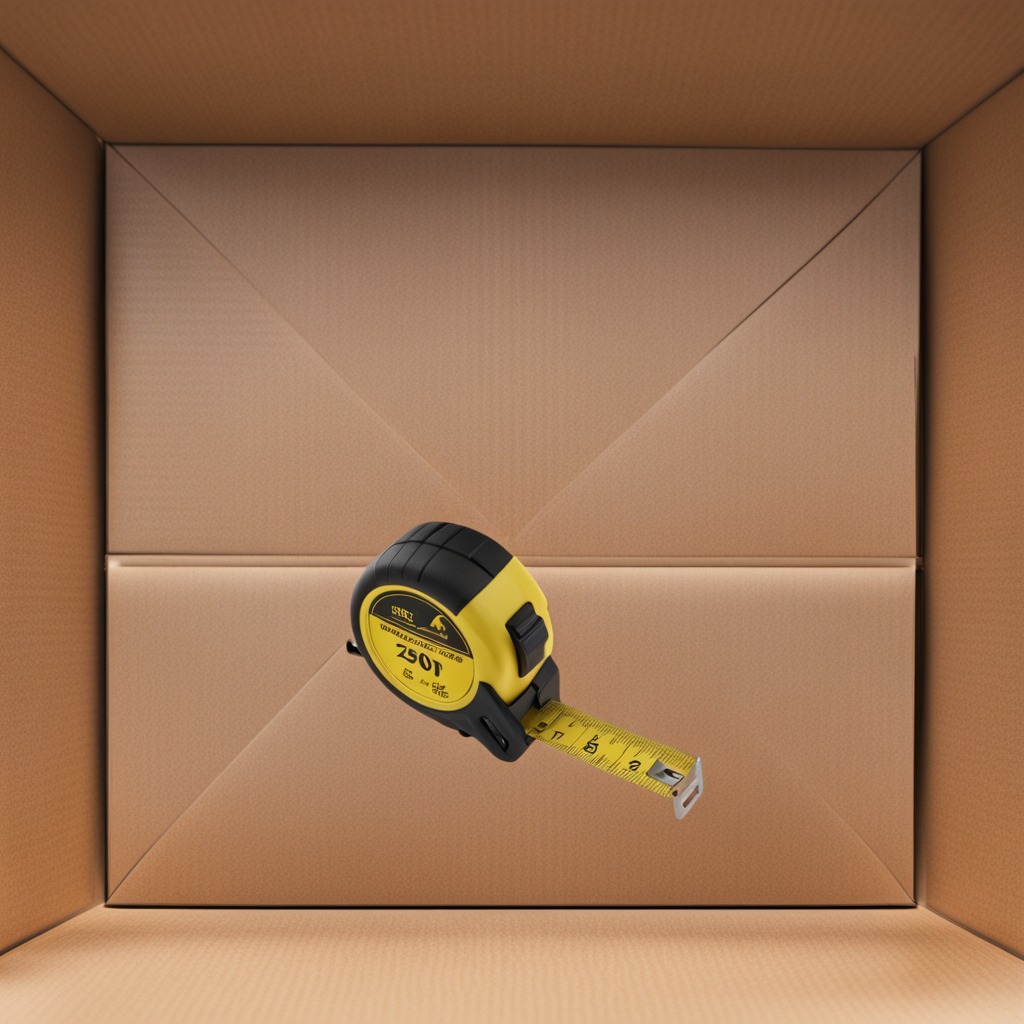
A measuring tape lies on the cardboard box surface in an outdoor workshop during daytime bright natural light soft shadows slightly creased but